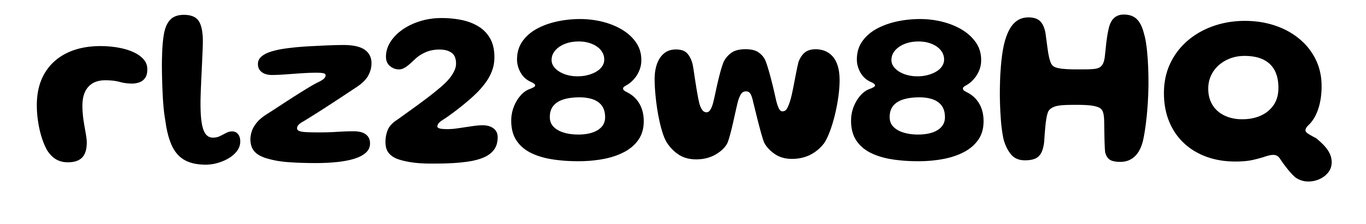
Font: Gluten_SemiBold